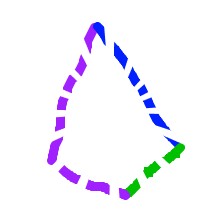
Shape: kite